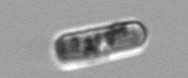
Label: Guinardia_delicatula